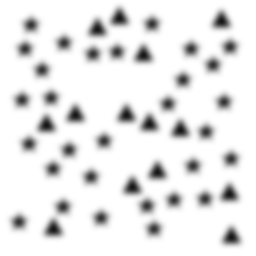
Squares: 0
Triangles: 14
Stars: 30
Total shapes: 44